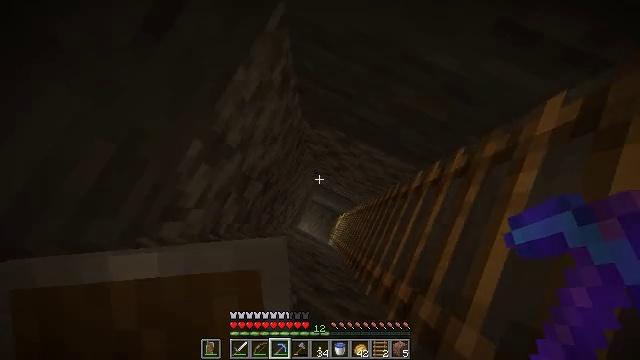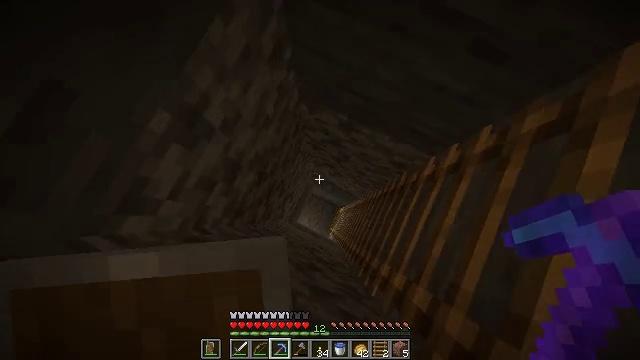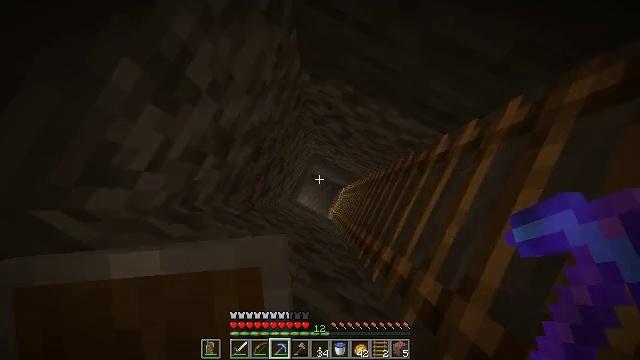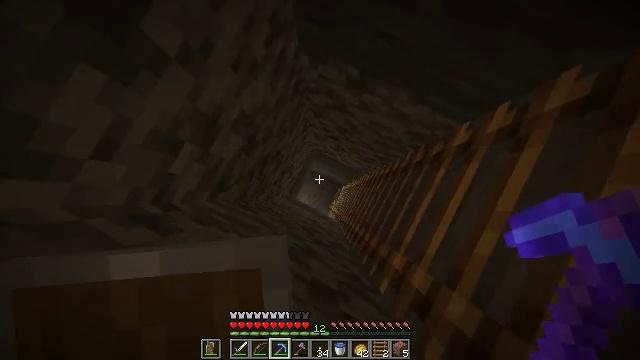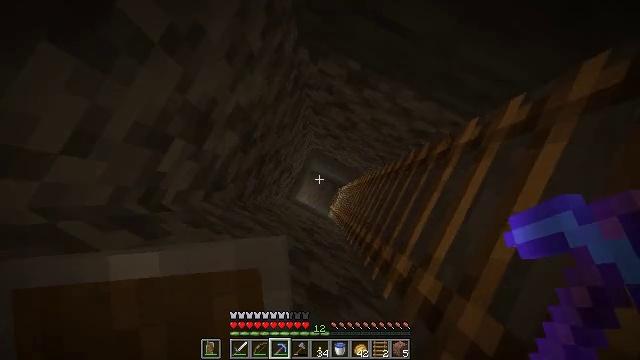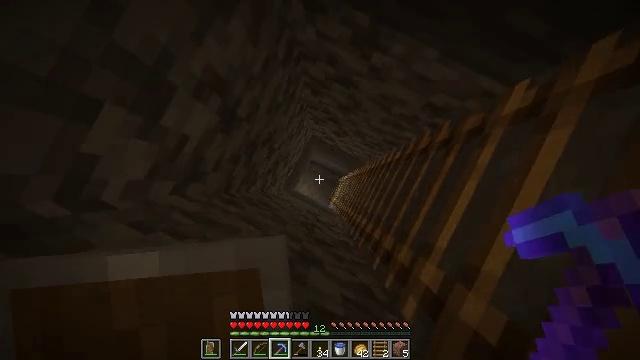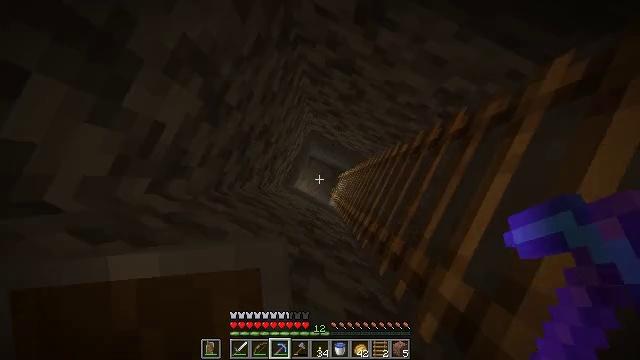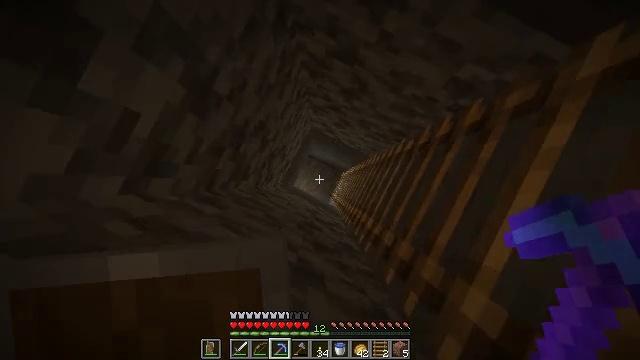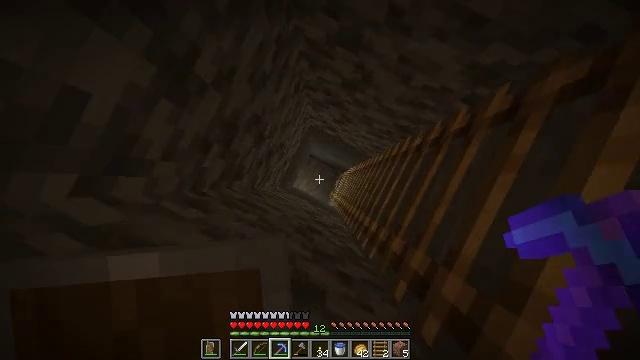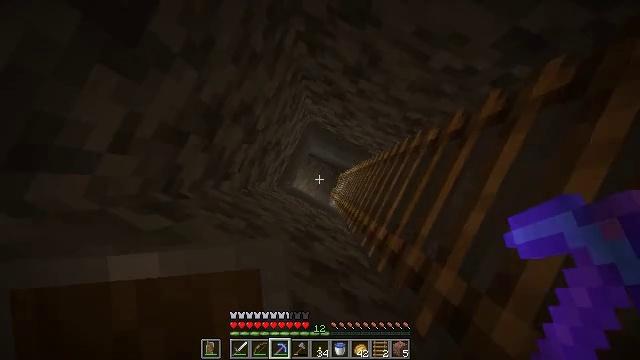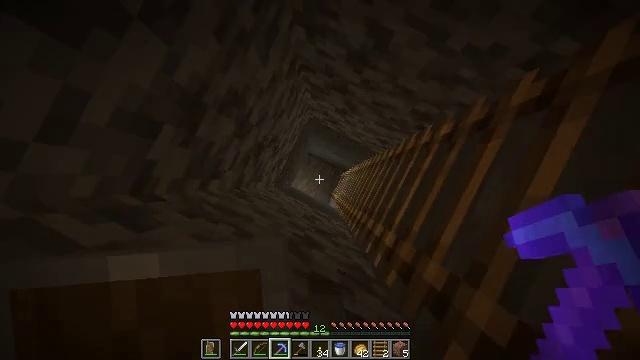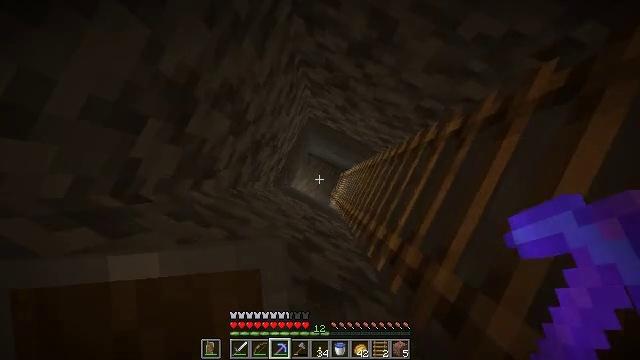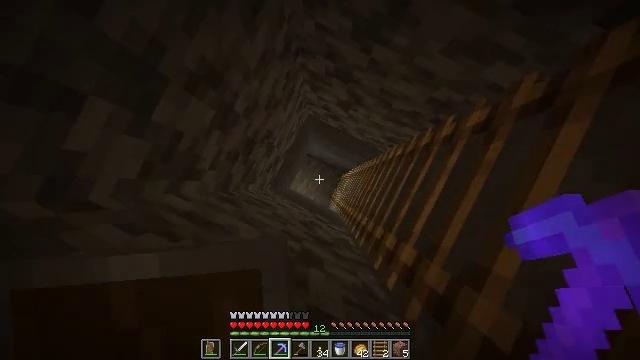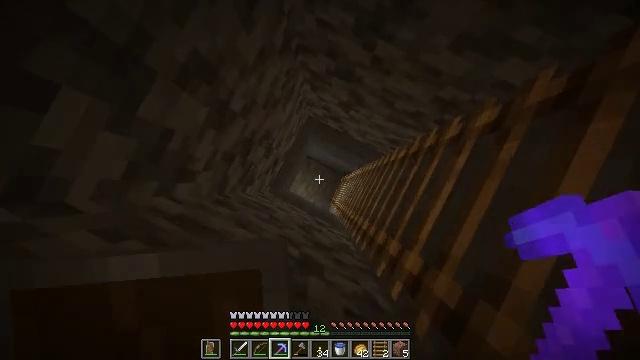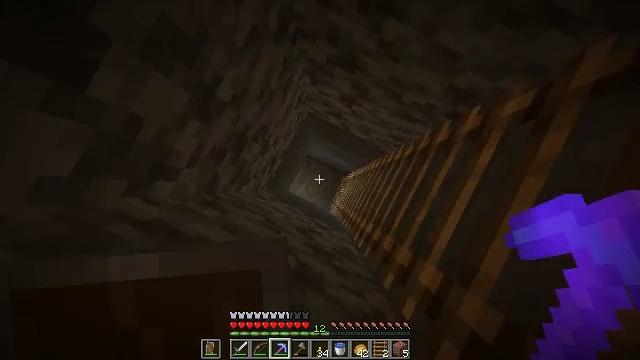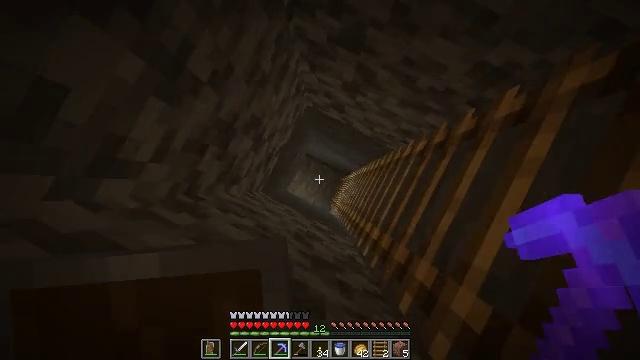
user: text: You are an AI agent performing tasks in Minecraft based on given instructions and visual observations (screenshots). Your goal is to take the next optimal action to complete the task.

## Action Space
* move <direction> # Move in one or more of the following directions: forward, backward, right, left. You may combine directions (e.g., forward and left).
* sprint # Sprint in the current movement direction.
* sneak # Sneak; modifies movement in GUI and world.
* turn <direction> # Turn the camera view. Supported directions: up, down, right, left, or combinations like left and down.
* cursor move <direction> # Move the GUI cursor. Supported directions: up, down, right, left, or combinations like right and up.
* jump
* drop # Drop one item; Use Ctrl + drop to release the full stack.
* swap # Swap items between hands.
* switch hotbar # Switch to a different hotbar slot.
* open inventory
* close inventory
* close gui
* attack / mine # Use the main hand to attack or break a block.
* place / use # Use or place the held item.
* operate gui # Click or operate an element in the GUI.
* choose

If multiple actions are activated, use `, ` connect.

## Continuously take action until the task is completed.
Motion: motion action
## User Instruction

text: Collect the ladder block.
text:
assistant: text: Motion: turn down
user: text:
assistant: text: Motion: turn left and down
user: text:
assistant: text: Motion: no_op
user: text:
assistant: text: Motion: no_op
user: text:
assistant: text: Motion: turn down
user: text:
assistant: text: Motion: no_op
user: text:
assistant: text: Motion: no_op
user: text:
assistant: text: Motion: no_op
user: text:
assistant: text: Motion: no_op
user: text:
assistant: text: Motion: no_op
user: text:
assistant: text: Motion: no_op
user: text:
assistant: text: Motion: no_op
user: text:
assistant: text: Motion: no_op
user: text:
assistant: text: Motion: no_op
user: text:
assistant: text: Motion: no_op
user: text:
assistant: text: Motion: no_op
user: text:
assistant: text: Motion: no_op
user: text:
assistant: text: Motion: no_op
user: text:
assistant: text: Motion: no_op
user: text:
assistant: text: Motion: no_op
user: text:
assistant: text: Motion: no_op
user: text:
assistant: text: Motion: no_op
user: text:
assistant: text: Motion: no_op
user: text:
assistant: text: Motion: no_op
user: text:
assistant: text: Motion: no_op
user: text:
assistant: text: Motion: no_op
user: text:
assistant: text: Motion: no_op
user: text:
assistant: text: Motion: no_op
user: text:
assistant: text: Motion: no_op
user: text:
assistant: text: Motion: no_op